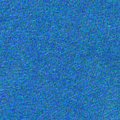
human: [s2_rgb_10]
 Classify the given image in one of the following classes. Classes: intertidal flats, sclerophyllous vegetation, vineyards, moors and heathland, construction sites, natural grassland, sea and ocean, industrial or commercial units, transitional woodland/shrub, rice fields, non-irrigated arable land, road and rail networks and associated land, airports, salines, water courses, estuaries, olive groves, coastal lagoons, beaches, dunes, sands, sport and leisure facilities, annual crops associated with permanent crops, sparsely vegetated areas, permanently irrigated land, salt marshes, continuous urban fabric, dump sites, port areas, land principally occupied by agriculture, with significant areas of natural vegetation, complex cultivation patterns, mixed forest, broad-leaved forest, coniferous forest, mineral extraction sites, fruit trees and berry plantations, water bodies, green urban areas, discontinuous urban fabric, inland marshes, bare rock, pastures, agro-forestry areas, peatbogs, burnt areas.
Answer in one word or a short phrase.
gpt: sea and ocean